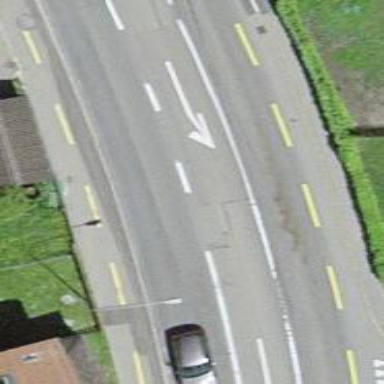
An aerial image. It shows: Asphalt primary highway with cycle lane on the left and cycle track on the right.